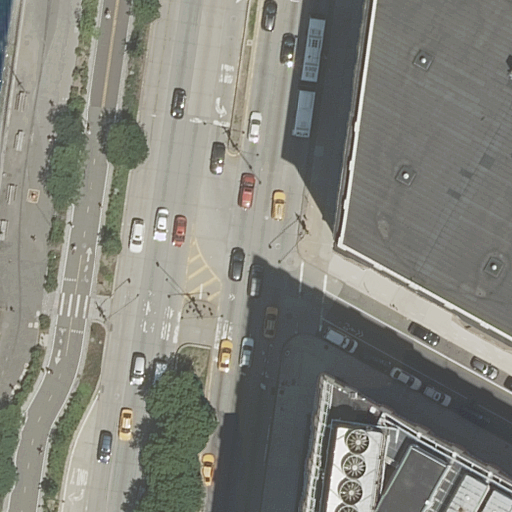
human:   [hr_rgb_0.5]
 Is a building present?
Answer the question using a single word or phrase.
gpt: yes

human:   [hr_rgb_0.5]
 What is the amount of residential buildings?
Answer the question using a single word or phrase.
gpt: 2

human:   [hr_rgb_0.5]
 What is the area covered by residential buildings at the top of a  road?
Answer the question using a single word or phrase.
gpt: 673m2

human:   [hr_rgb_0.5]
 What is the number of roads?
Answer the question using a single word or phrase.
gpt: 11

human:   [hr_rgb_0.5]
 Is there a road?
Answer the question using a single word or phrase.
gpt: yes

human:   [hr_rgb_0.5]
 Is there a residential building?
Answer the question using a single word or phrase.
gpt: yes

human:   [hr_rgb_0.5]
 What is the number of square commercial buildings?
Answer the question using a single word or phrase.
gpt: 0

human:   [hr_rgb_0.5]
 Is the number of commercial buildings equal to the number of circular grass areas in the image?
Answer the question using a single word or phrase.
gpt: yes

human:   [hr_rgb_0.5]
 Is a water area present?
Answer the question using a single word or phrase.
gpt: yes

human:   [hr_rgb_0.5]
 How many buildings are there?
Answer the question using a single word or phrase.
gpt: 2

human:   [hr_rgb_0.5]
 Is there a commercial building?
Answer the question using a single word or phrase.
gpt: no

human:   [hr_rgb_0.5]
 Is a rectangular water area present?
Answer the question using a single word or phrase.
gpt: yes

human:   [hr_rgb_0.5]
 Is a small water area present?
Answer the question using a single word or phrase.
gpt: yes

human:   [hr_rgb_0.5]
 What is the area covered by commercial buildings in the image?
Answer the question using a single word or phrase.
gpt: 0m2

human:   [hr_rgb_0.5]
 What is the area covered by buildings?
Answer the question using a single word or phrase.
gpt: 1340m2

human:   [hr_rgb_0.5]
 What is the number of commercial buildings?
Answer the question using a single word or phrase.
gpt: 0

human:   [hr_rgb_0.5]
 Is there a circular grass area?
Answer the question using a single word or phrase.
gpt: no

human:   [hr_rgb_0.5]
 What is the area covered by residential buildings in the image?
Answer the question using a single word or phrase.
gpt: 1340m2

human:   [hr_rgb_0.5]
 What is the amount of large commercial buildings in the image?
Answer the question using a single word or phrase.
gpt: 0

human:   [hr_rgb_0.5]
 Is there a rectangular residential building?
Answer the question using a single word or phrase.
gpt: yes

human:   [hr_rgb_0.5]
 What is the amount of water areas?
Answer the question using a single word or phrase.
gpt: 1

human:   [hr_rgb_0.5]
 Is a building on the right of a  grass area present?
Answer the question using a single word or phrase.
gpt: yes

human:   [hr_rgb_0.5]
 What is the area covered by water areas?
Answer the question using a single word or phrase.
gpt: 57m2

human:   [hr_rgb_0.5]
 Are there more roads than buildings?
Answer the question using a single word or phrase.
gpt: yes

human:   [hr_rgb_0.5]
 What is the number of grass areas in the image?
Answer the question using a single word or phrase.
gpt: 5

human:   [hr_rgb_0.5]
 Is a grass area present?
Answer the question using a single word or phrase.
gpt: yes

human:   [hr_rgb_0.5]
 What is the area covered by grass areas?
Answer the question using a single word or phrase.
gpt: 615m2

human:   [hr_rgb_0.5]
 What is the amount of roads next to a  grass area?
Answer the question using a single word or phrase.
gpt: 11

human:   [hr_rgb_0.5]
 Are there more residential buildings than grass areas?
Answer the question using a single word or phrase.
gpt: no

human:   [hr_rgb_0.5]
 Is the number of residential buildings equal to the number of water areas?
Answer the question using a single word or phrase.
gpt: no

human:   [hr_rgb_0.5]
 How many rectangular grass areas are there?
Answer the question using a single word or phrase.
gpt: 3

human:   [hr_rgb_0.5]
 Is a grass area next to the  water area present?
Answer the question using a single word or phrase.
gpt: yes

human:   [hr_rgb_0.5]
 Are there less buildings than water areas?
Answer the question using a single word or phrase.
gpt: no

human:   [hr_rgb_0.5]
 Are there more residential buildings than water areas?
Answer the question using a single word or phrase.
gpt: yes

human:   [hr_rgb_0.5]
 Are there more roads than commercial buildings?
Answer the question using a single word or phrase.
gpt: yes

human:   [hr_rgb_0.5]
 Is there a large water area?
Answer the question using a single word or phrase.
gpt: no

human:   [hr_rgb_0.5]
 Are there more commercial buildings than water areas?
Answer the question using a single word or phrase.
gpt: no

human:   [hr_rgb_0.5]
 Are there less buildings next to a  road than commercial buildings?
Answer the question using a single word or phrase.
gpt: no

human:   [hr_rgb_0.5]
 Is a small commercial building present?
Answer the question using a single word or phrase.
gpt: no

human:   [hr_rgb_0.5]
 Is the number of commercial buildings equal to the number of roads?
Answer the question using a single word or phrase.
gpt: no

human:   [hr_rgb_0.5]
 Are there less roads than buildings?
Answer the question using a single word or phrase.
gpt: no

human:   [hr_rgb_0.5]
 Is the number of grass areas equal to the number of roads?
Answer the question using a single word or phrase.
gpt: no

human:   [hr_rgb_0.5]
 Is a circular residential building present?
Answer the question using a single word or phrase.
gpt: no

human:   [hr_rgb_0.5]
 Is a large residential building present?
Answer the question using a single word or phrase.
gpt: yes

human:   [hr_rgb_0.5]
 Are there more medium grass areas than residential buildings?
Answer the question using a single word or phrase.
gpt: no

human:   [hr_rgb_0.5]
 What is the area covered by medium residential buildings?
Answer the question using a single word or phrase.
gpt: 0m2

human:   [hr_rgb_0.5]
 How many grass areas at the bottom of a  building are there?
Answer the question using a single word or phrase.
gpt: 3

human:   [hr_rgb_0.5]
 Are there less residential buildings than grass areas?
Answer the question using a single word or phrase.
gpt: yes

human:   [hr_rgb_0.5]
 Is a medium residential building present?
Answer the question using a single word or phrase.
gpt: no

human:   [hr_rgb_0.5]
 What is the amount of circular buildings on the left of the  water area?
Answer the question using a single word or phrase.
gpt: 0

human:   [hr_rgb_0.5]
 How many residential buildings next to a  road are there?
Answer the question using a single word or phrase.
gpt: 2

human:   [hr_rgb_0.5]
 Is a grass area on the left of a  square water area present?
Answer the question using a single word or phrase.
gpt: no

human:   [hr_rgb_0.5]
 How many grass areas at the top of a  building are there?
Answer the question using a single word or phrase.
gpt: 2

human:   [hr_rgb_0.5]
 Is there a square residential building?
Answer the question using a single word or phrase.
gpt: no

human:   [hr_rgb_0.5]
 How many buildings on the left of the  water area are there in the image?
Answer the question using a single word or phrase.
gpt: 0

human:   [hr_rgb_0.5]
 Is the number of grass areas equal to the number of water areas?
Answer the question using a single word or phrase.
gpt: no

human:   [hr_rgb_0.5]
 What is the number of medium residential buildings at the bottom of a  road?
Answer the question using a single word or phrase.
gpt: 0

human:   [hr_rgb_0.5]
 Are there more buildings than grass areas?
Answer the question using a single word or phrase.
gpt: no

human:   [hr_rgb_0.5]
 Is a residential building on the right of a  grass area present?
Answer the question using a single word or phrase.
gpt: yes

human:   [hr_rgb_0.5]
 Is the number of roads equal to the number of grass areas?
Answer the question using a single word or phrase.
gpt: no

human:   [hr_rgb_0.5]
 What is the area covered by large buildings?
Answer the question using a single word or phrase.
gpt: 1340m2

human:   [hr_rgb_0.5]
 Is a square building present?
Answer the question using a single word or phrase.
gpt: no

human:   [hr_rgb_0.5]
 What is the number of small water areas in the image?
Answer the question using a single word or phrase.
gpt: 1

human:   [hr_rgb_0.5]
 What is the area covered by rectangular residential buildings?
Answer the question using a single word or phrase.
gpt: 1340m2